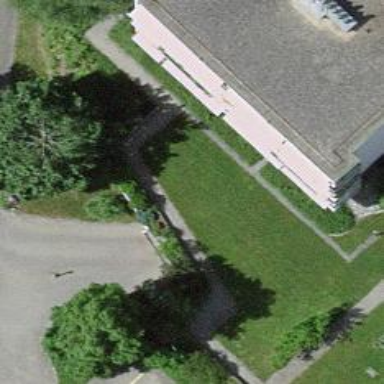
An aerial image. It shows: Parking entrance.